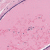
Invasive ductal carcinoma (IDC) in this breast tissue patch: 0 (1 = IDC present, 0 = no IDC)